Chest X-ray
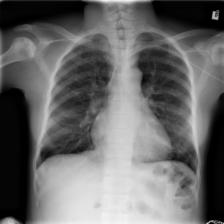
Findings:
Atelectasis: negative
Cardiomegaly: positive
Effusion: negative
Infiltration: negative
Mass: negative
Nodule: negative
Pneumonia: negative
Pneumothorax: negative
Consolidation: negative
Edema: negative
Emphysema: negative
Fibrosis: negative
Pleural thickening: negative
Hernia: negative